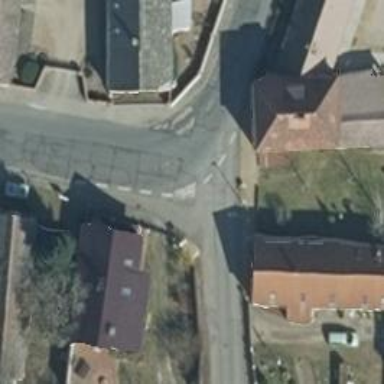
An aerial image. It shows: Asphalt road in residential area.